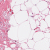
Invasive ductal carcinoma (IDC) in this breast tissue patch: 0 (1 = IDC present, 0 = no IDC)